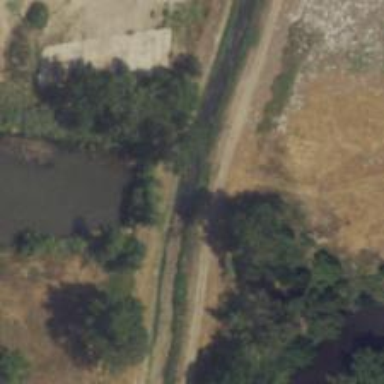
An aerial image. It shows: Canal.